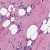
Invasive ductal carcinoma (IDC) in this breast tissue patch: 1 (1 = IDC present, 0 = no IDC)